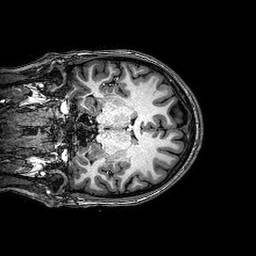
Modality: T1w
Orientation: coronal
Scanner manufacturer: philips
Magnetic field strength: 3 T
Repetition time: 0.008227 s
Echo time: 0.00377 s